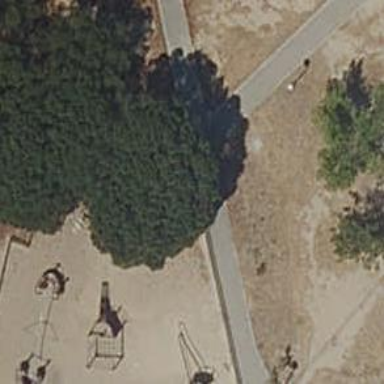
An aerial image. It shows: Playground area for leisure activities on the land.